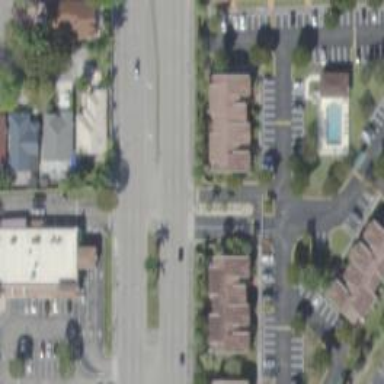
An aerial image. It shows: Secondary road with asphalt surface.